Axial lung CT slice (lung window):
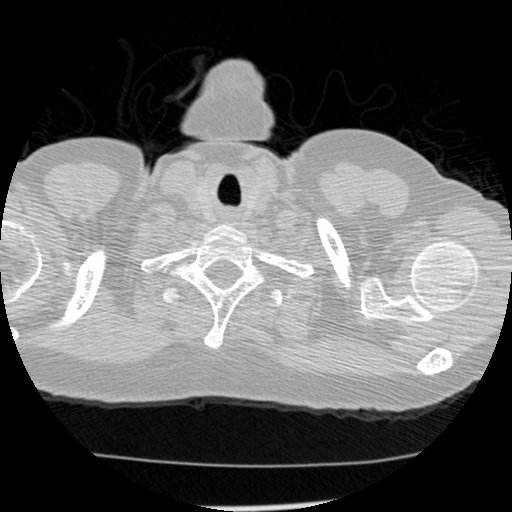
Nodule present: no